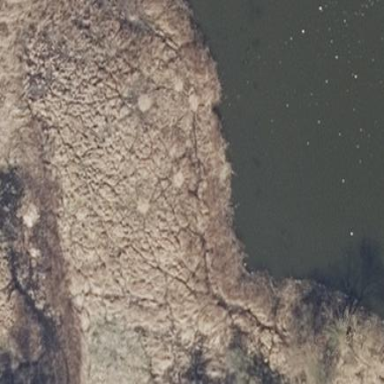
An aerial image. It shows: Reedbed wetland area.